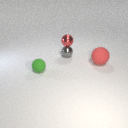
small gray metal sphere behind large red rubber sphere